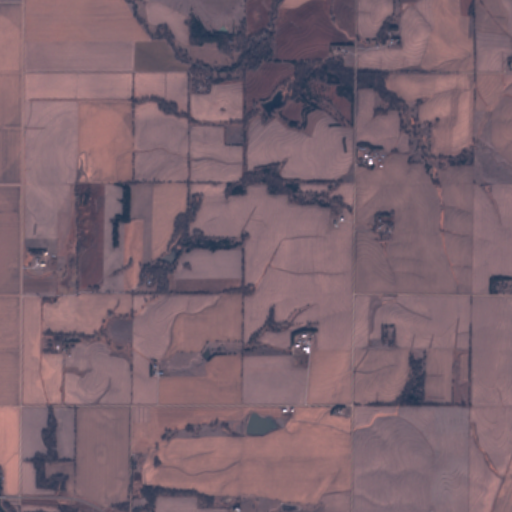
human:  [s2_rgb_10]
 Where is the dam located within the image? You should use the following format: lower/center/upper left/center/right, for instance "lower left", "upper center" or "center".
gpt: The dam is located in the lower center of the image.
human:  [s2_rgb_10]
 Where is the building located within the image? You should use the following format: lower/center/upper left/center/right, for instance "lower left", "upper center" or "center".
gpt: There is no building in the image.